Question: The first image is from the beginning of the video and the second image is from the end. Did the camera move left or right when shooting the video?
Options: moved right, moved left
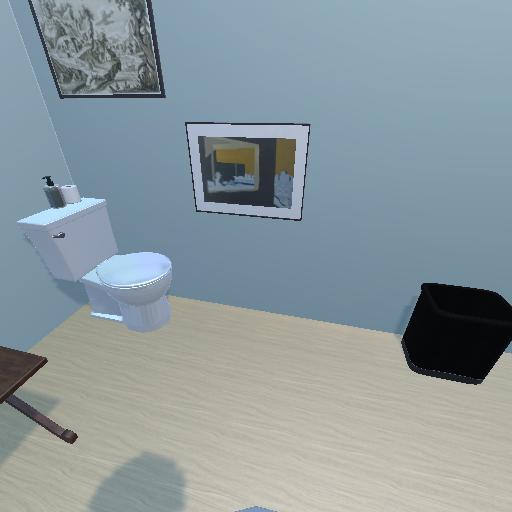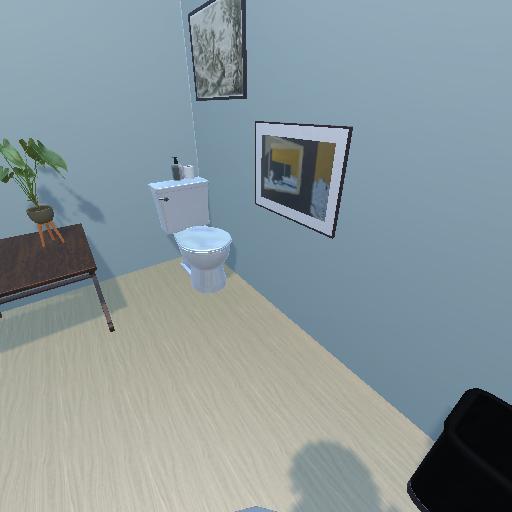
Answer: moved right